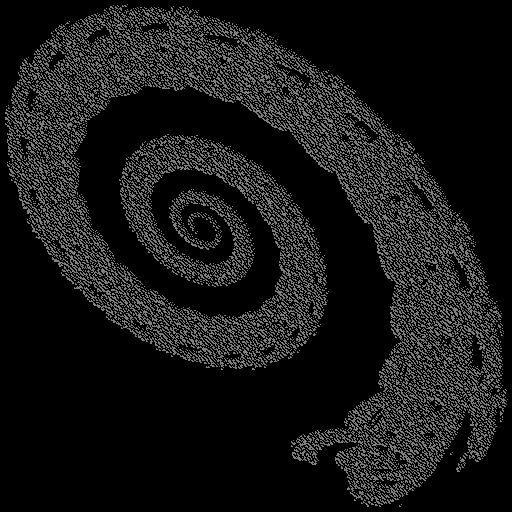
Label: spiral